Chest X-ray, PA view. Patient: 48 years old, sex M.
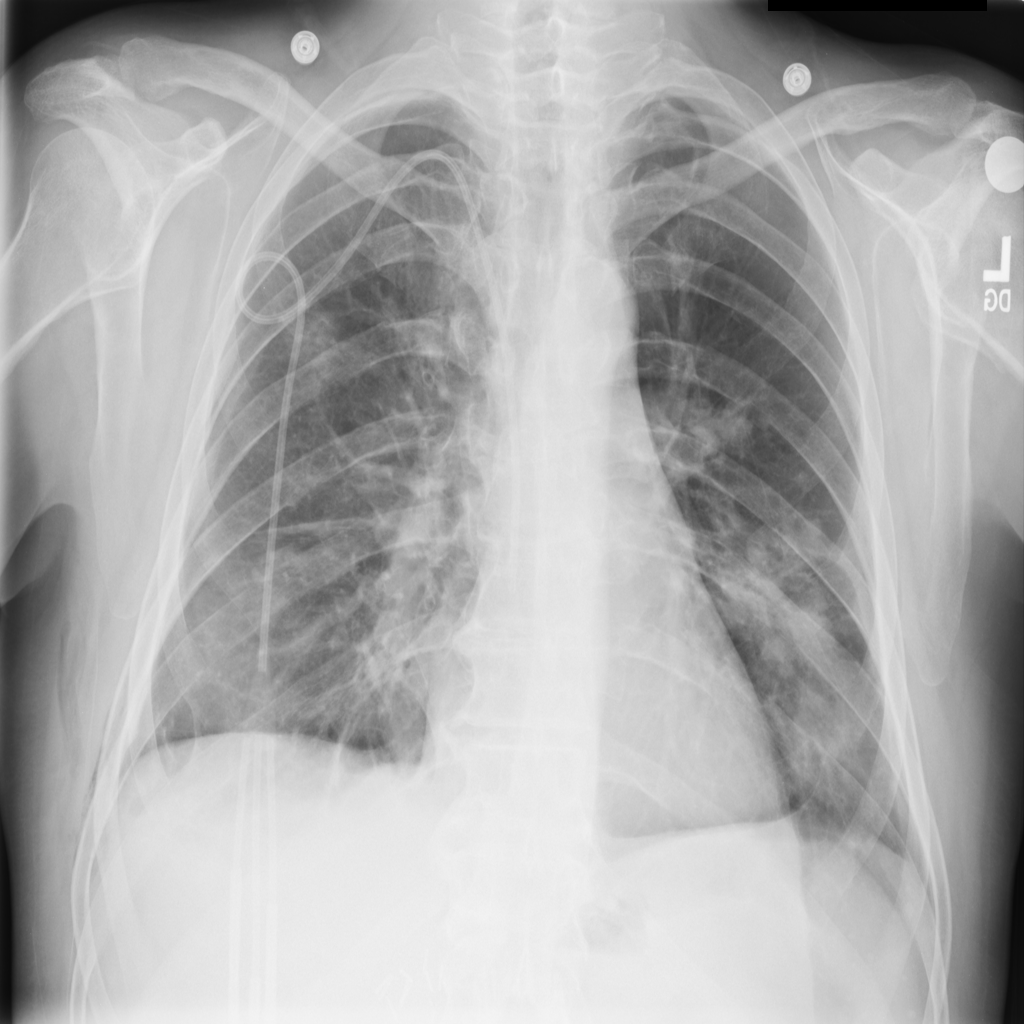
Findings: Effusion, Infiltration